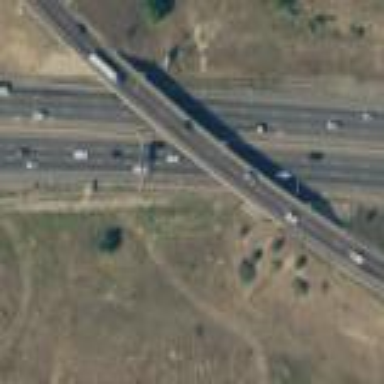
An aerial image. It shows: Man-made bridge.